Field crop: tomato
Growth stage: 1
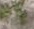
Species: portulaca